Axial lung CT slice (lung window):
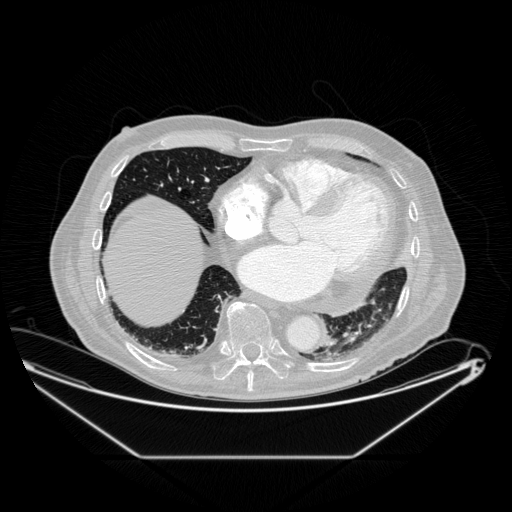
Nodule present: no